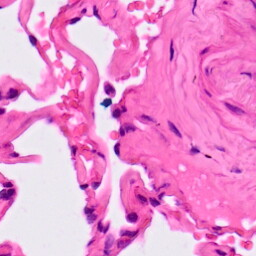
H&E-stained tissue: Lung